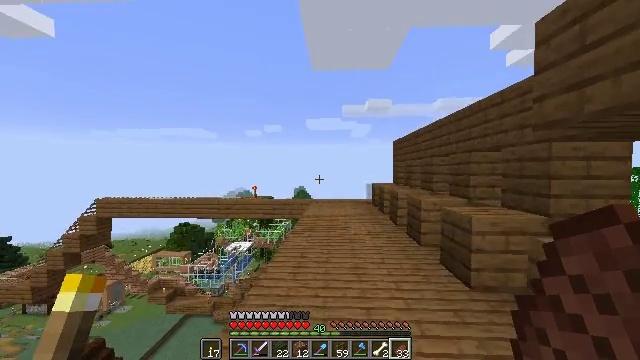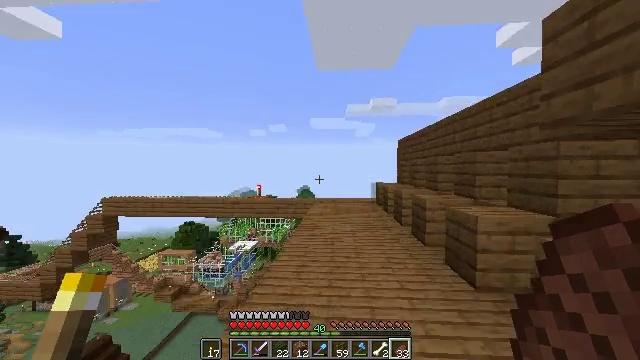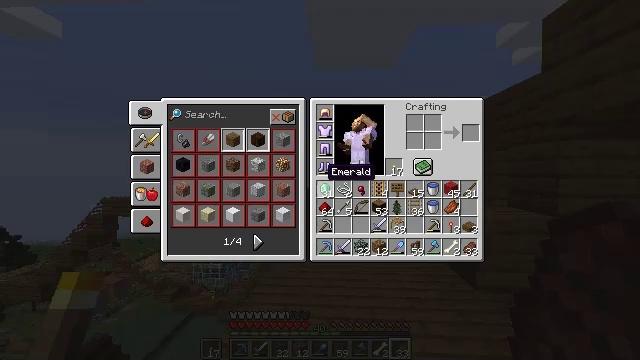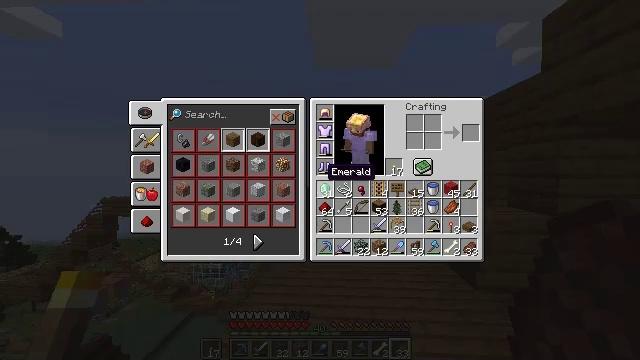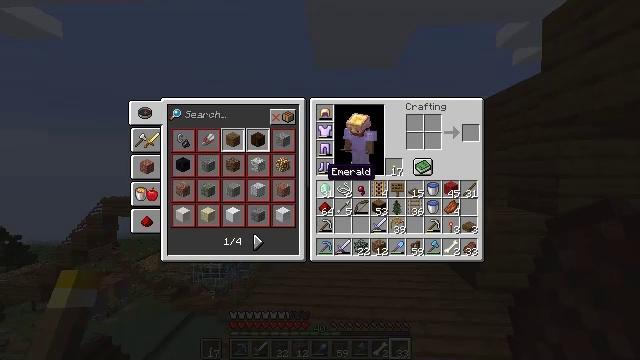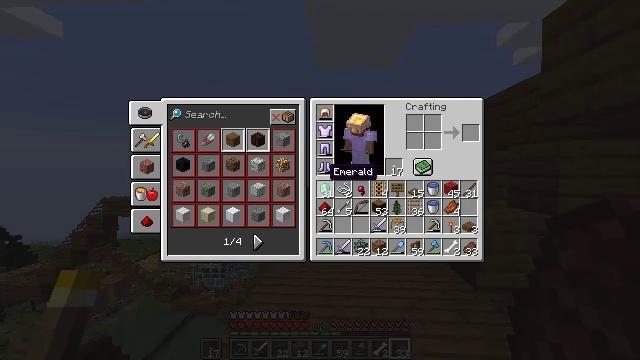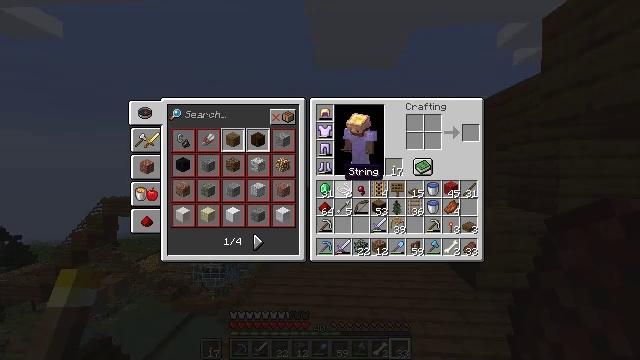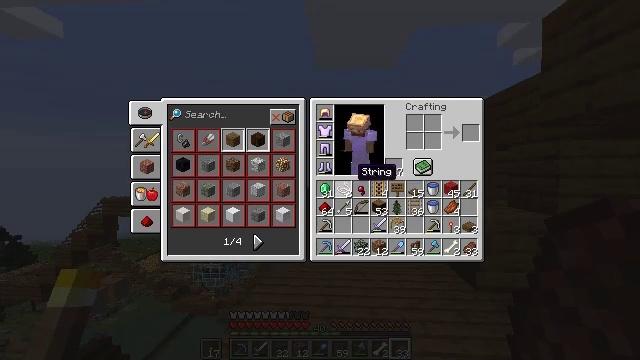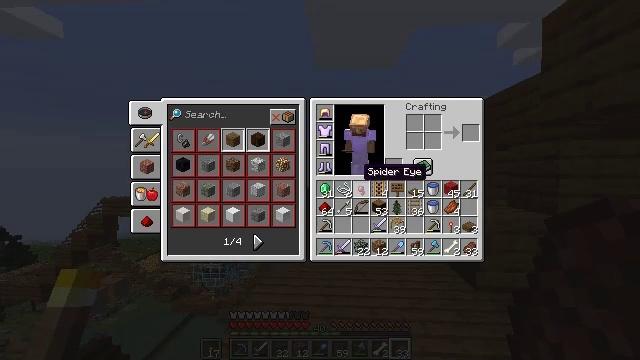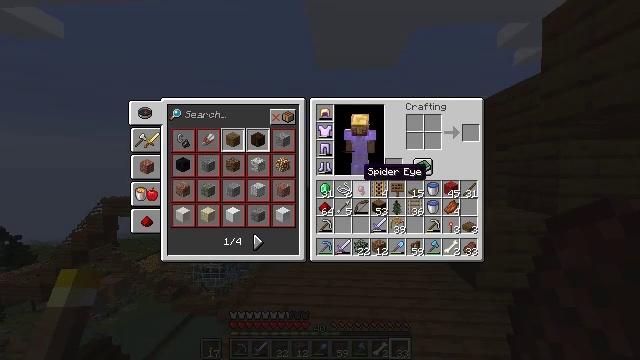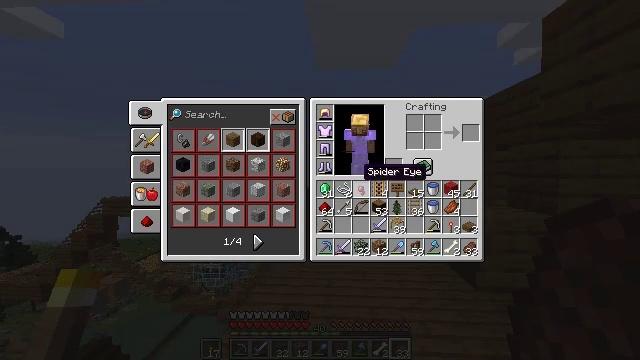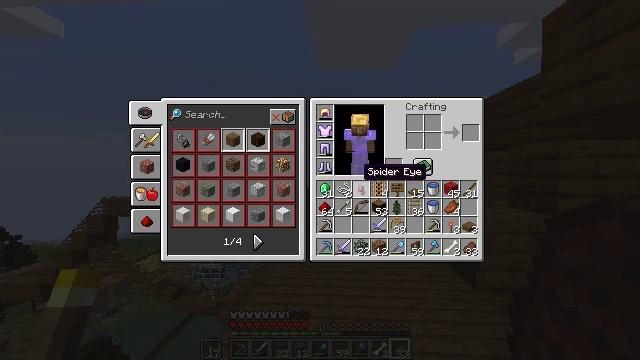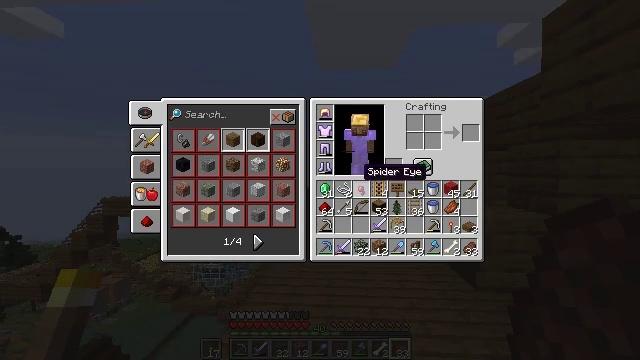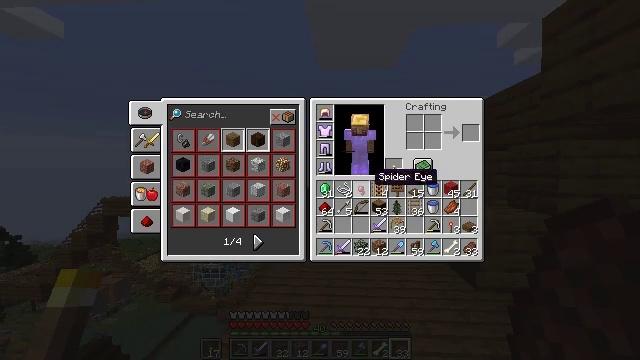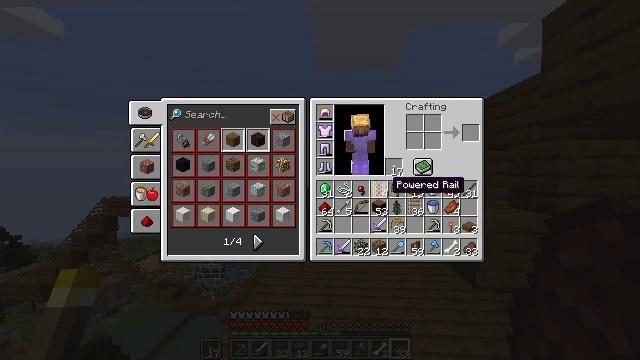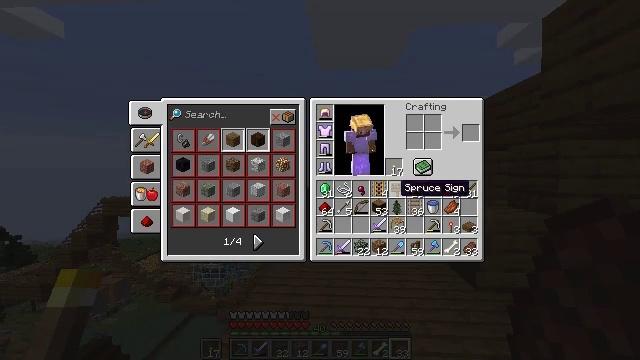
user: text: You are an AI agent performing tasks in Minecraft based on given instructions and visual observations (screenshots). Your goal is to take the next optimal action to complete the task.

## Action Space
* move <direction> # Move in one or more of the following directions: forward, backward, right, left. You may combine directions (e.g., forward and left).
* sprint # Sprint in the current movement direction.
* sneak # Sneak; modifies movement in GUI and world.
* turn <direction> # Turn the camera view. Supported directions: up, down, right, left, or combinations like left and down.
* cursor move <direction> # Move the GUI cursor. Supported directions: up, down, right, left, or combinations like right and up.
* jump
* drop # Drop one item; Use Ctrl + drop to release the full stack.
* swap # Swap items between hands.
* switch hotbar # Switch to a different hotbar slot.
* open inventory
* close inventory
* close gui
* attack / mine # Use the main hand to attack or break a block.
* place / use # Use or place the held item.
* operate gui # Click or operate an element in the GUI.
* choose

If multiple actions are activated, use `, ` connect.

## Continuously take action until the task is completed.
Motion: motion action
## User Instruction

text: Open your inventory and craft spruce planks with spruce logs.
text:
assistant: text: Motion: no_op
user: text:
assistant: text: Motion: open inventory
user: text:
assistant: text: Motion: open inventory
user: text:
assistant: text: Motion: open inventory
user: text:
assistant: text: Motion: open inventory
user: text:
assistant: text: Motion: cursor move right
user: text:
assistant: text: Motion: cursor move right
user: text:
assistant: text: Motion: no_op
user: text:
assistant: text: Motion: no_op
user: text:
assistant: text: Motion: no_op
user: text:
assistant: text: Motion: no_op
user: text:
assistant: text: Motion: no_op
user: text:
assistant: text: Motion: cursor move right
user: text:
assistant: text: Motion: cursor move right and down
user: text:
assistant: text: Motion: cursor move right
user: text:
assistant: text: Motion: no_op
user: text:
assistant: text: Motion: cursor move down
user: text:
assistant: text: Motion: cursor move left
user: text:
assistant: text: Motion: no_op
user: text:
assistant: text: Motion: no_op
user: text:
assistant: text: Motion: no_op
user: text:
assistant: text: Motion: no_op
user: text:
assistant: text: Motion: no_op
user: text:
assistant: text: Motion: operate gui
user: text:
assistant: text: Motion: operate gui
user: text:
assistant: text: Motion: operate gui
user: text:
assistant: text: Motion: cursor move right and up
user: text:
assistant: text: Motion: cursor move right and up
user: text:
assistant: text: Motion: no_op
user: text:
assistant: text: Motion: no_op